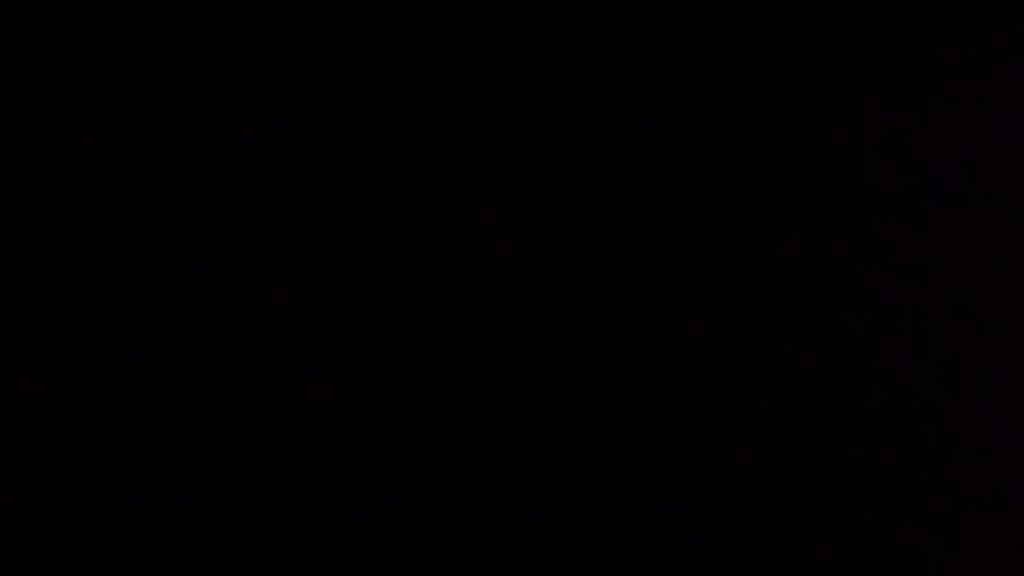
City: ottawa-gatineau